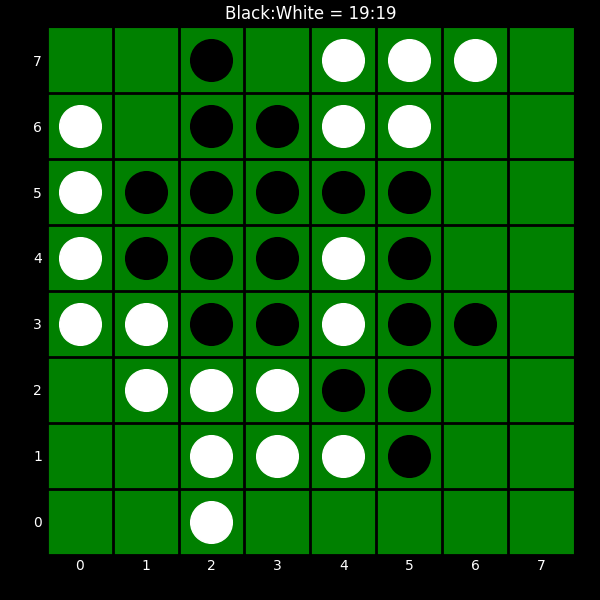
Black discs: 19
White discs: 19